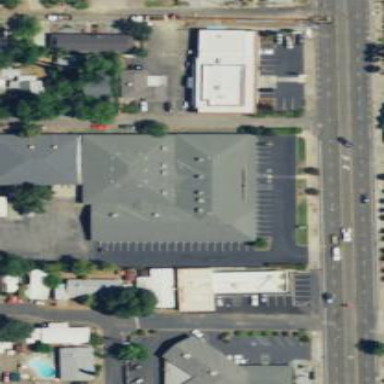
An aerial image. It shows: Building with furniture shop.